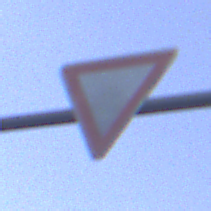
Verkehrszeichen: VorfahrtGewaehren
Umgebung: Outdoor, Suburban
Tageszeit: SunriseSunset
Wetter: PartlyCloudy
Licht: Natural
Jahreszeit: NotSpecified
Kontrast: LowContrast